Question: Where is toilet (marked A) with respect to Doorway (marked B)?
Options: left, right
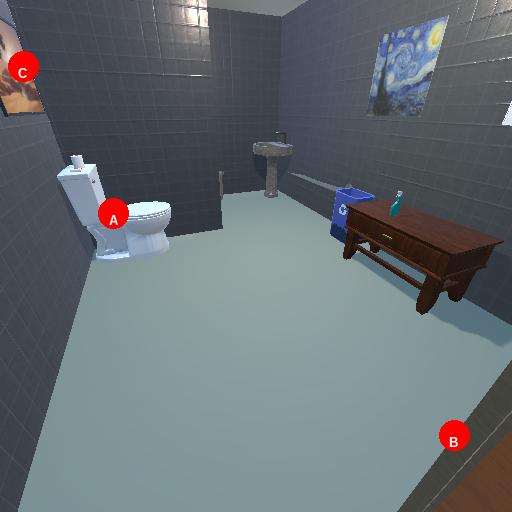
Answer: left